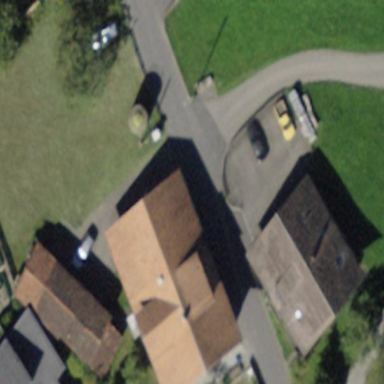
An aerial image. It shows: Farm building.